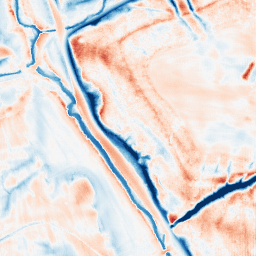
Category: edge_preserving
Decomposition family: guided
Decomposition parameters: radius: 8
eps: 0.01
Upsampling method: fft_zeropad
Upsampling parameters: scale: 8
Upsampling scale: 8